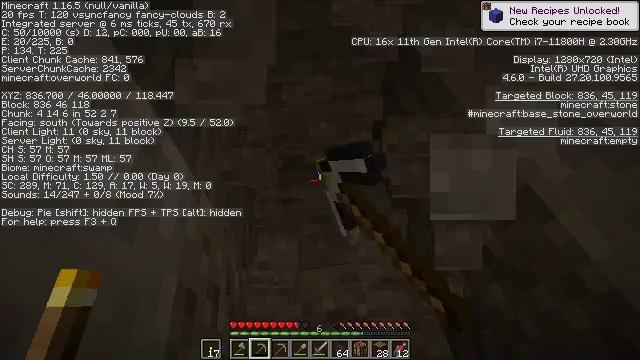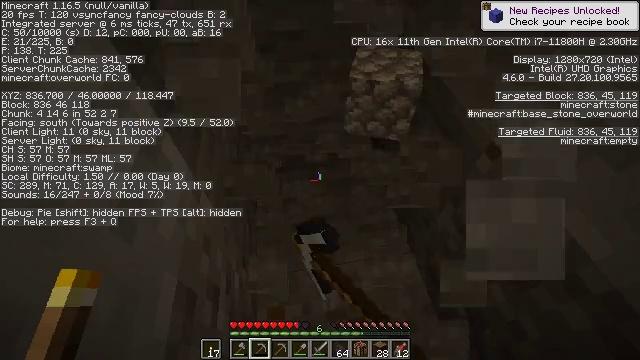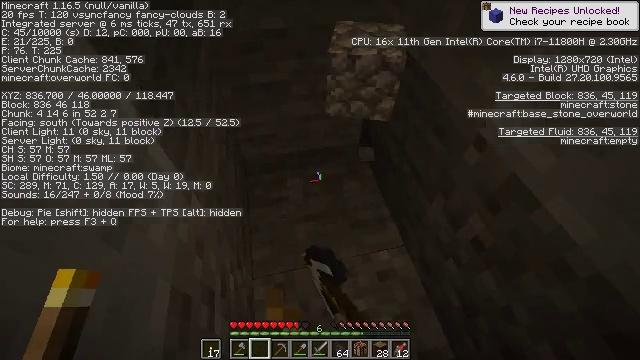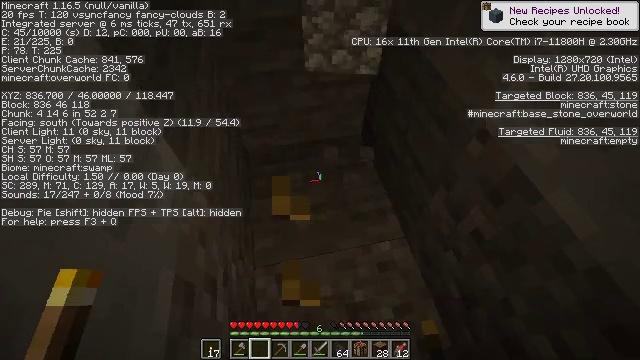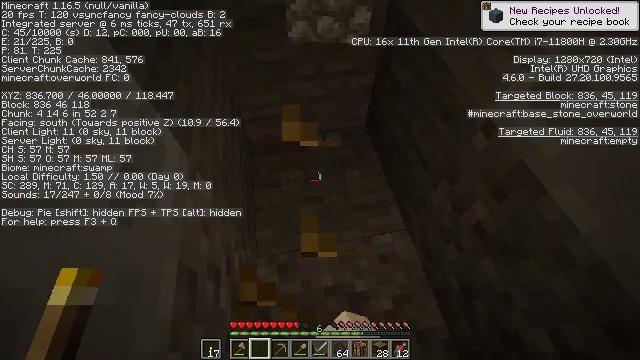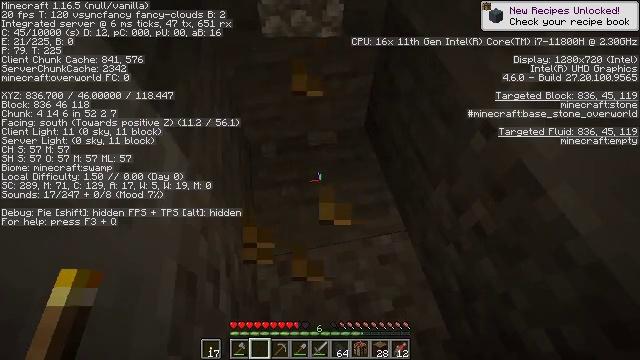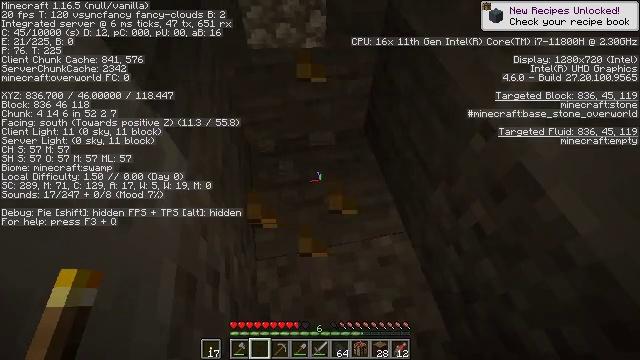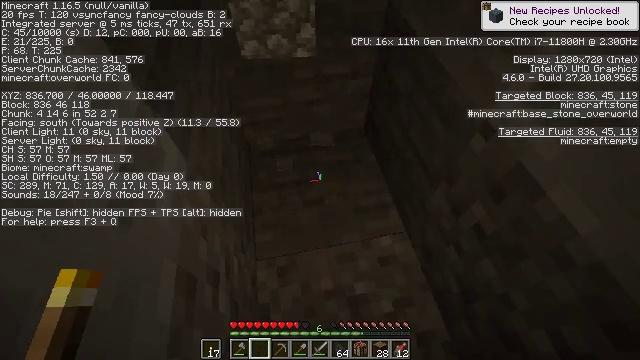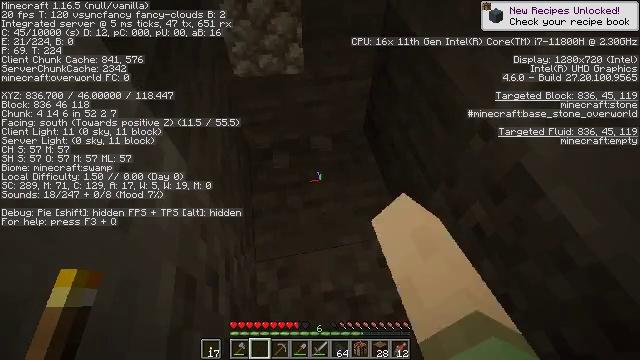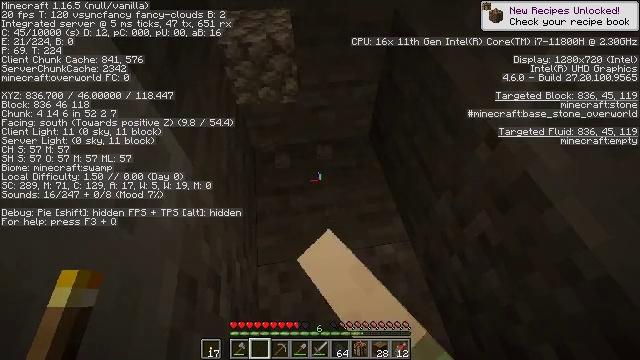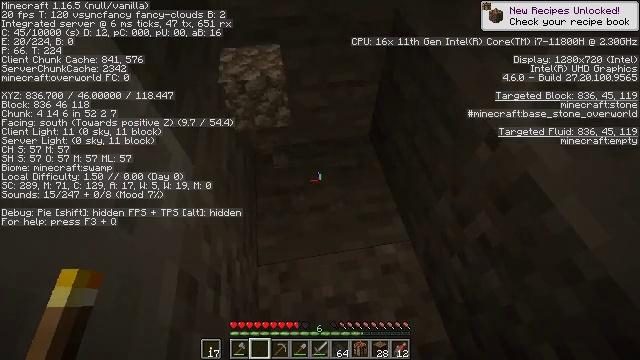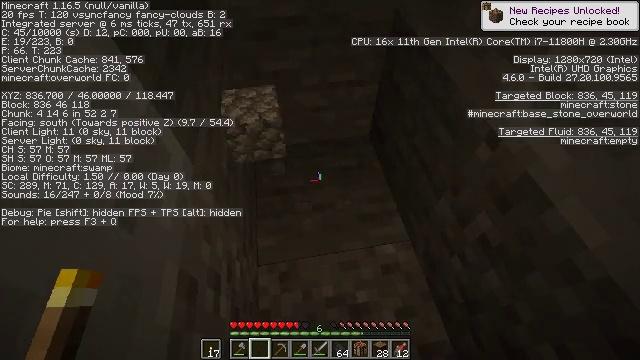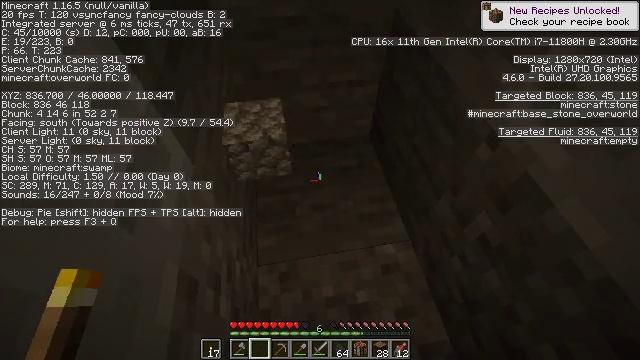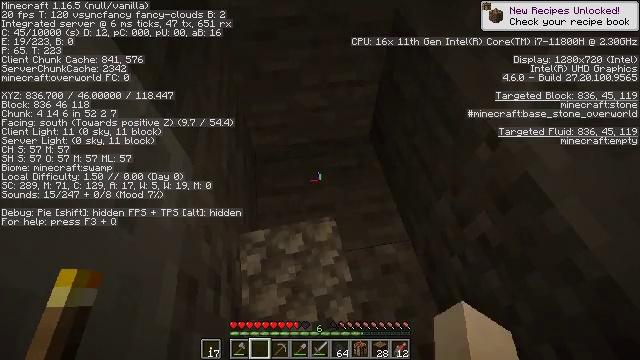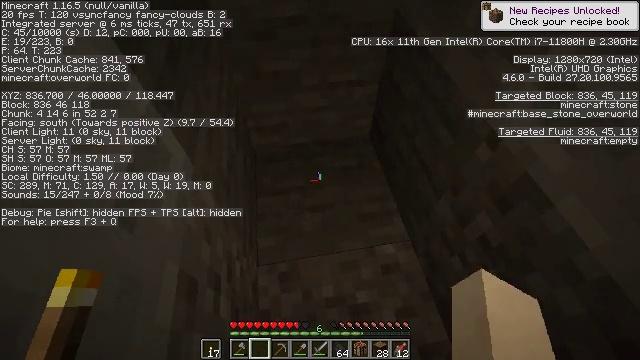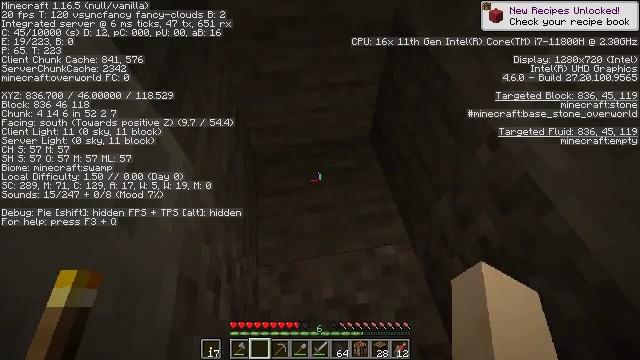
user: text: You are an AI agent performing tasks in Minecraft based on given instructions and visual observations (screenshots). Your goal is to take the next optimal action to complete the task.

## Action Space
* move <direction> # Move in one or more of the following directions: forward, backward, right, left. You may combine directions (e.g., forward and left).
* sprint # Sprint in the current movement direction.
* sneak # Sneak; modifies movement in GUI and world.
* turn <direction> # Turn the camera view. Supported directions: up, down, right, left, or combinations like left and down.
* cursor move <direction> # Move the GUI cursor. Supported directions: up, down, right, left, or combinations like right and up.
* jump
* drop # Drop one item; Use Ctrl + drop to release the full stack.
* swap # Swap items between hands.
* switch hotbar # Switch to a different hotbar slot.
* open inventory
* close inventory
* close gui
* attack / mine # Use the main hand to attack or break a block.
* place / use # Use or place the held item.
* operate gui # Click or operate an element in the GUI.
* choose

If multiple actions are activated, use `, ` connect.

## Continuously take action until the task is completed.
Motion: motion action
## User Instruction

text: Gather gravel by digging.
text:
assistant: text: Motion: attack / mine
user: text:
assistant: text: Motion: turn right, attack / mine
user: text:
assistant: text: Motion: turn down, attack / mine
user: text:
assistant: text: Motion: turn left and down, attack / mine
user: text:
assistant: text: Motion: attack / mine
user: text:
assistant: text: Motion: attack / mine
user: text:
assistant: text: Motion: attack / mine
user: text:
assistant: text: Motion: attack / mine
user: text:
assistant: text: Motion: turn left and up
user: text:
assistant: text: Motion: no_op
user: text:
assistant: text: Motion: no_op
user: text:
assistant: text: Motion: no_op
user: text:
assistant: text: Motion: no_op
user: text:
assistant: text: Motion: no_op
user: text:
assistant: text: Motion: move forward and move left
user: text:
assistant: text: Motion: move forward and move left, turn right and up
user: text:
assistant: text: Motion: move forward and move left, turn right and down
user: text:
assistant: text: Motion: move forward and move left, turn right
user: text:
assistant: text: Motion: move forward and move left, turn right
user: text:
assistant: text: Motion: move left
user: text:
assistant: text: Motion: no_op
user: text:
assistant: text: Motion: turn right and up
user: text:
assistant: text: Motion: turn right and up
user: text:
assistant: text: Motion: turn right and up
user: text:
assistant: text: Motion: turn right
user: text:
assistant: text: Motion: turn right
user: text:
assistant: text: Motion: turn right
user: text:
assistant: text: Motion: no_op
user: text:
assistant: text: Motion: no_op
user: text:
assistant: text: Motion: no_op